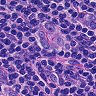
Metastatic tissue present: yes